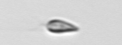
Label: Cryptophyta